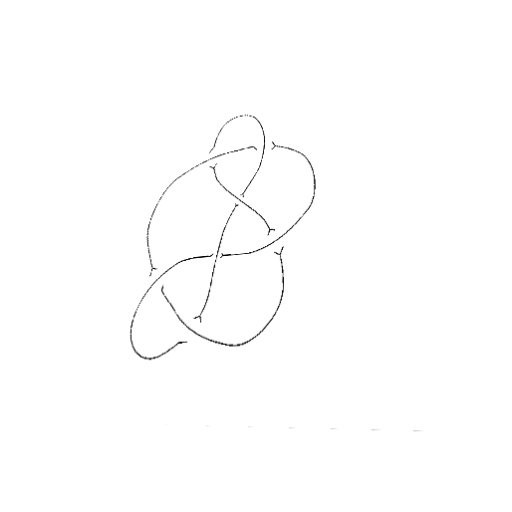
Crossing number: 7